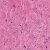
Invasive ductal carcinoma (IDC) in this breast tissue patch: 0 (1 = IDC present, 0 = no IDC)